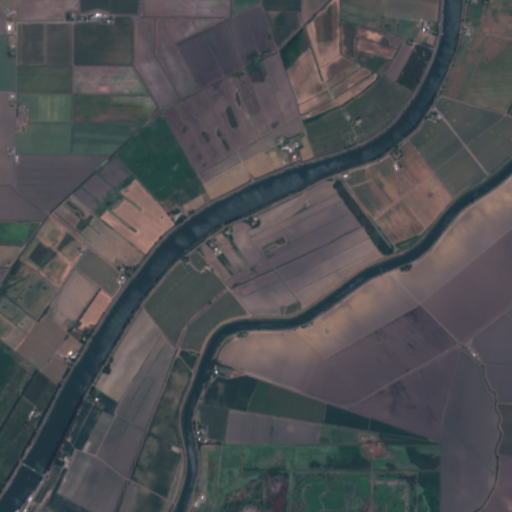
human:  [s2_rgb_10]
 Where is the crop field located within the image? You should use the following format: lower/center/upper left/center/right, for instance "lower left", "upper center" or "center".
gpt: There is no crop field in the image.